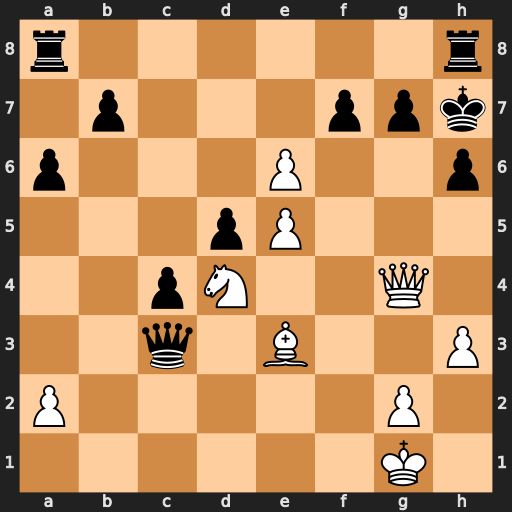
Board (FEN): r6r/1p3ppk/p3P2p/3pP3/2pN2Q1/2q1B2P/P5P1/6K1
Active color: w
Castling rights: -
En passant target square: -
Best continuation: Qf5+ Kg8 exf7+